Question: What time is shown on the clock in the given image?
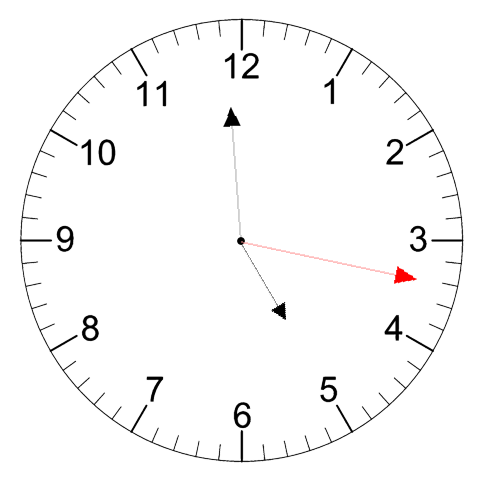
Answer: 04:59:17